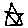
Label: star